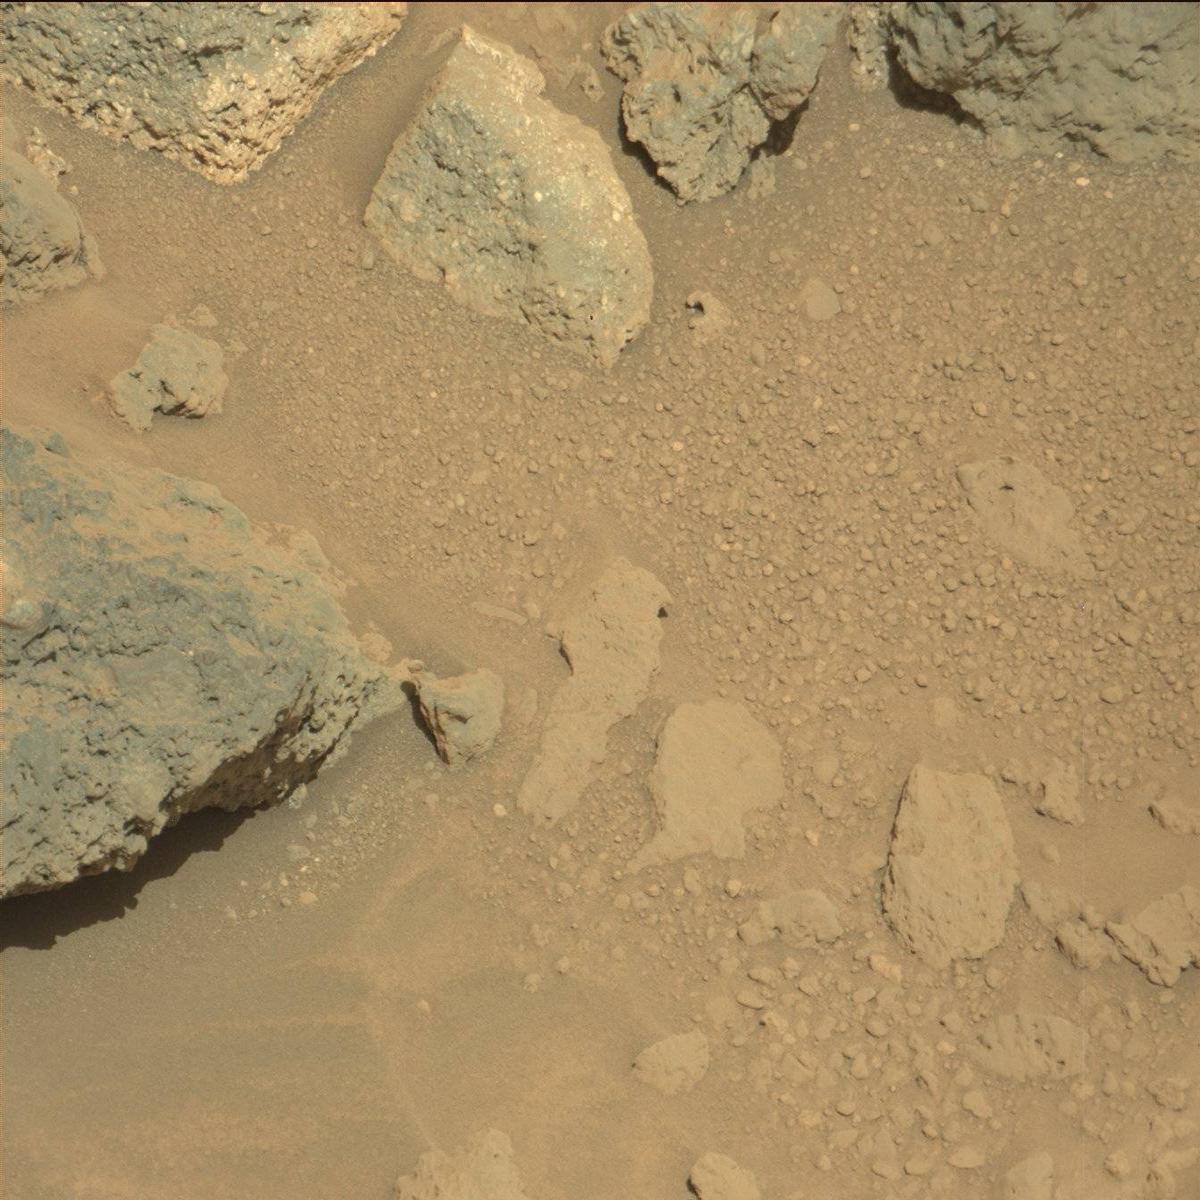
Terrain classes present: Bedrock, Sand / Soil